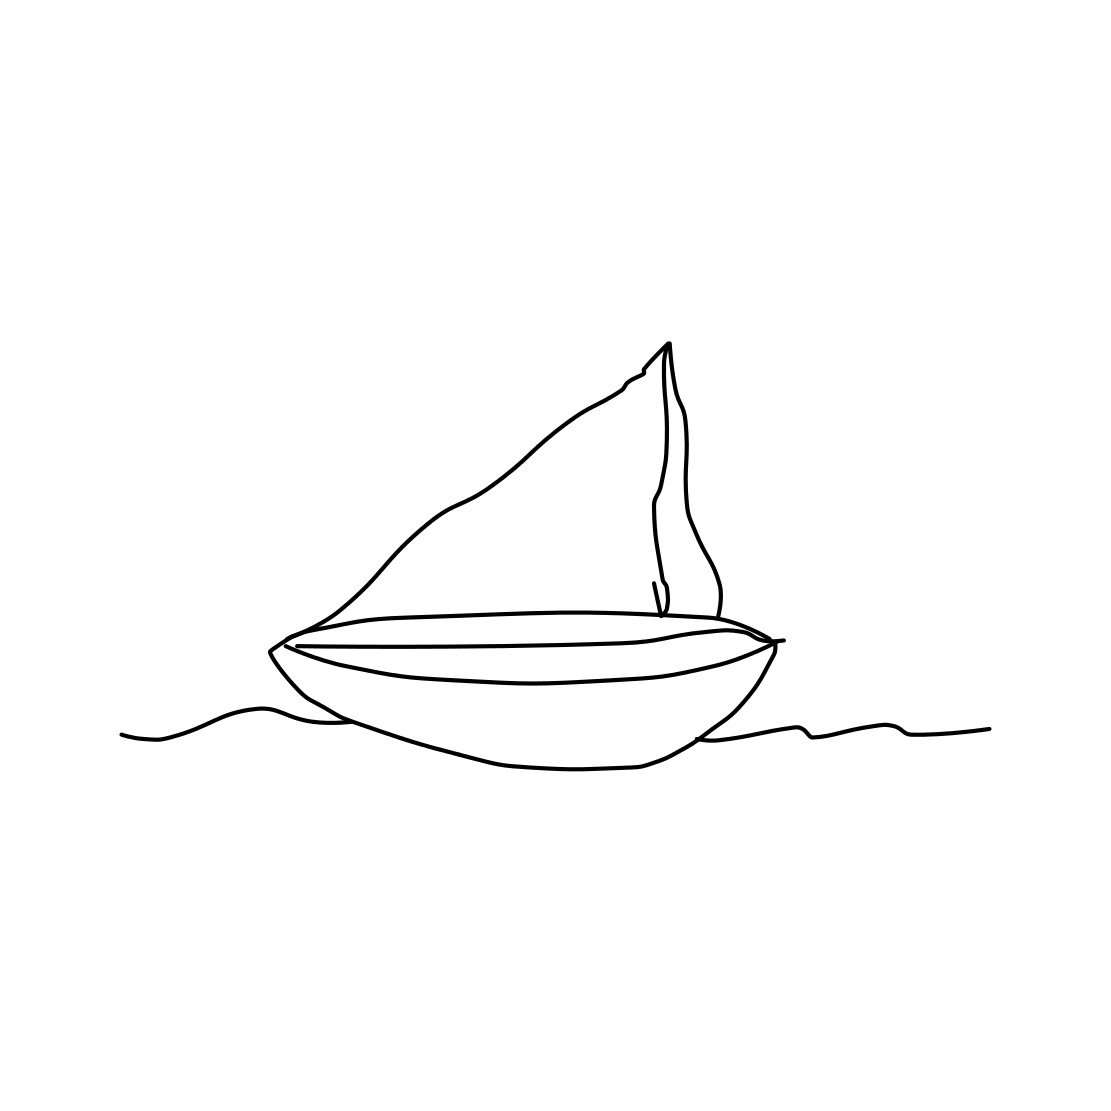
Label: ship